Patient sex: F
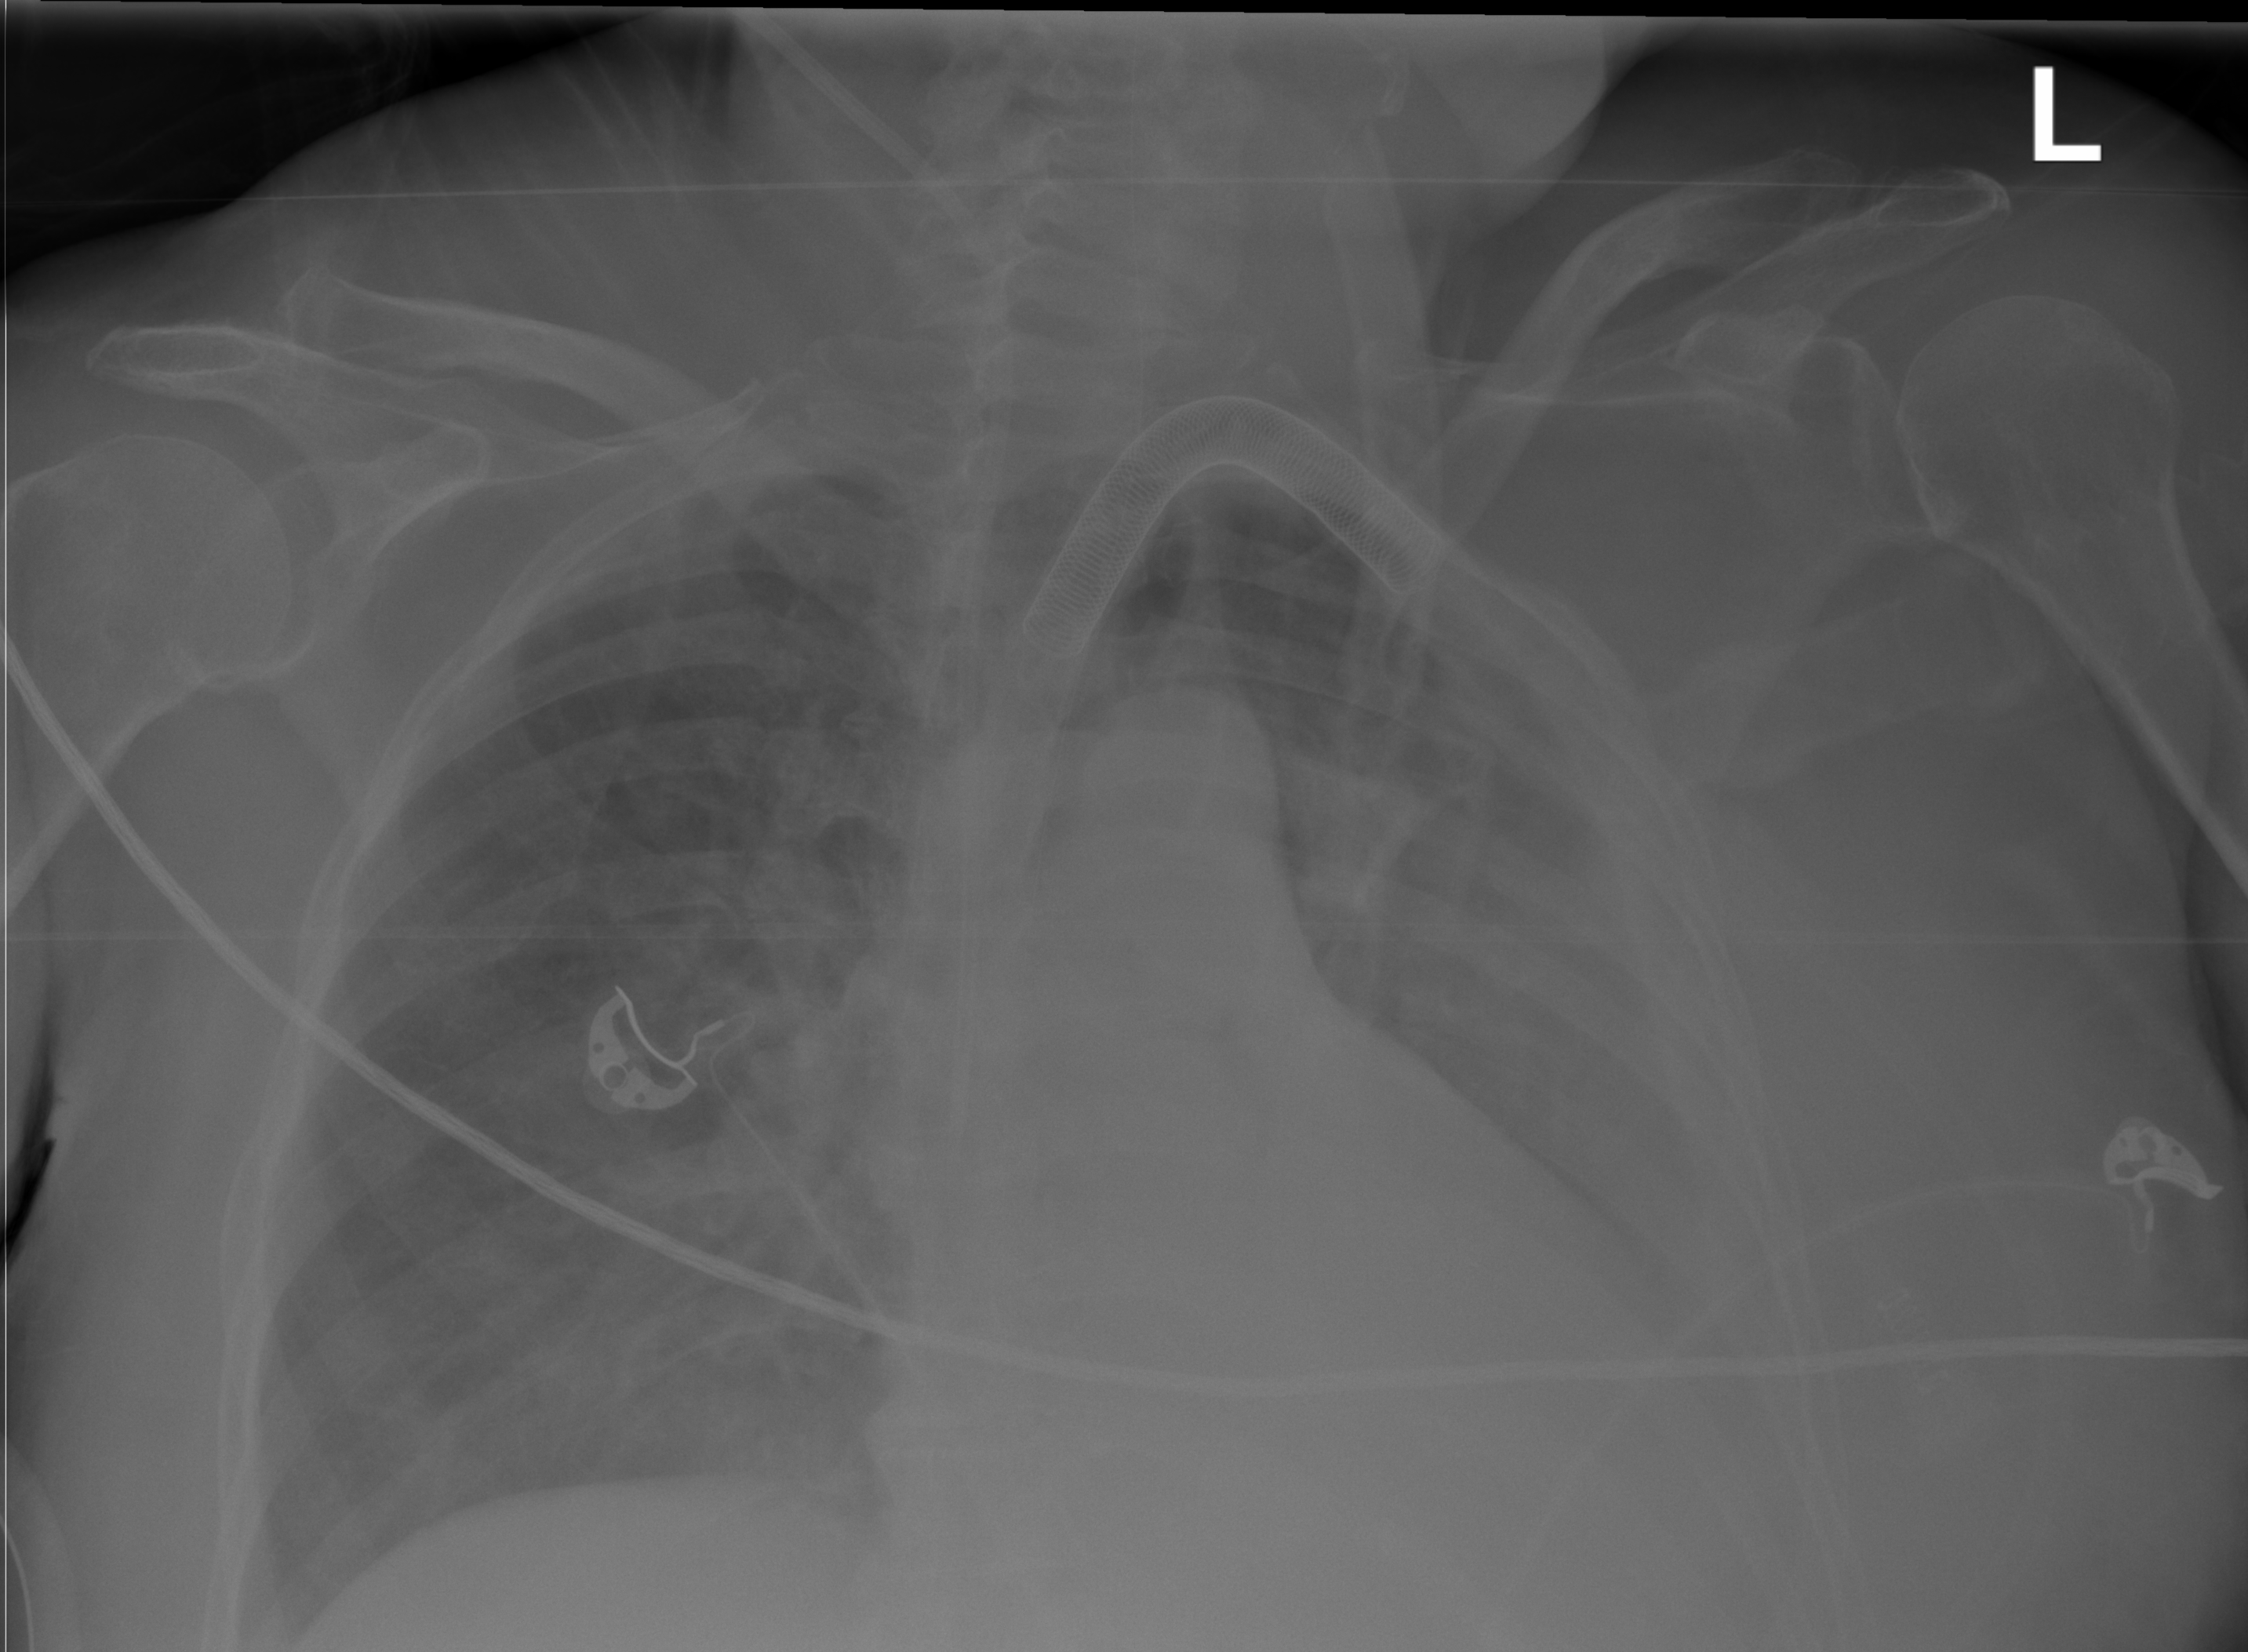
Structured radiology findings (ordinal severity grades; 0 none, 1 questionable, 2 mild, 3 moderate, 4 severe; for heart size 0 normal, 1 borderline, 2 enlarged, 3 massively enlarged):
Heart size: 1
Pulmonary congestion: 2
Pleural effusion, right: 1
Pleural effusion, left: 3
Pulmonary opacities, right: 0
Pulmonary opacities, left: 0
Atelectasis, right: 2
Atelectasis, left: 2